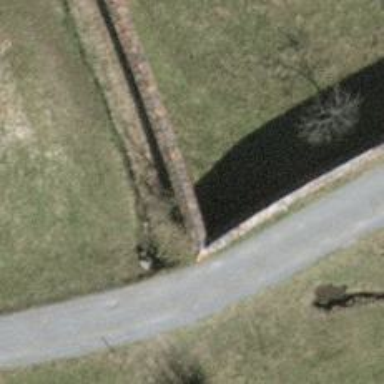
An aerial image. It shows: Dry stone wall barrier.